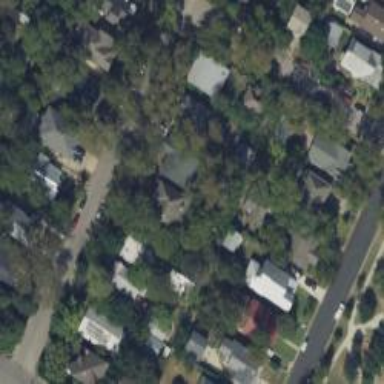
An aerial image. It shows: Neighborhood.